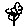
Label: flower